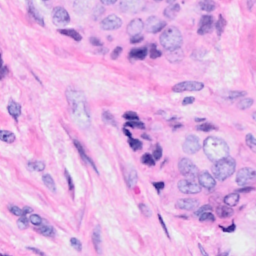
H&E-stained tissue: Breast